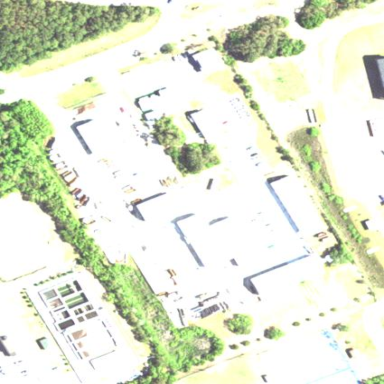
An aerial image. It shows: Recycling center.